Question: I've been exploring building a small 3D game that uses a spline for randomized, generated tracks. The closest analogue for helping visualize this is something like <URL>.
Right now, I'm about a week in, and I'm still pretty far in the weeds on trying to generate a sensible spline. I started in Godot but recently moved to Three JS, just because I'm a bit more comfortable with TypeScript than GDScript and it has made it a bit easier to reason about this initial part of the project (there's a good chance I'll switch back to Godot once I get back to making this more of a "game").
Godot and Three both have handy bezier spline classes, and beziers seemed fairly easy to reason about, so I started building my spline using cubic beziers. My idea is to define different "prefab segments" of track that can be randomly sequenced to form a randomly generated - e.g., a "hard left turn," a "right U-turn," a "45 degree left turn," etc. This is what Impossible Road appears to do (notice in that video the checkpoints always are clearly the "glue points" between segments), and made sense to me.
This has gone okay while I've lived in the "XZ" plane and not dealt with height at all. I've defined my segments as "flat" shapes:
'''
const prefabs = {
leftTurn: {
curve: new CubicBezierCurve3(
new Vector3(0, 0, 0),
new Vector3(0, 0, 0),
new Vector3(0, 0, -1),
new Vector3(-1, 0, -1)
)
}
};
'''
Notice it's flat along the Y axis, so this is just a <URL> in 2D.
This made it pretty easy to glue pieces together. If I defined a path as '[leftTurn, rightTurn, leftTurn]', when I generate my curve from those segments, I'd just keep track of the tangent line at each exit, then rotate the piece around its origin to match the "yaw" represented by the tangent (that is, its rotation around the y axis/on the xz plane):
'''
/**
* Transform a list of prefab names ("leftTurn", "rightTurn") to a series of
* Bezier curves.
*/
export function convertPiecesToSplineSegments(
pieces: string[]
): SplineSegment[] {
let enterHeading = new Vector3(0, 0, -1).normalize();
let enterPoint = new Vector3(0, 0, 0);
return pieces.map((piece) => {
const prefab = prefabs[piece];
// get the angle between (0, 0, -1) and the current heading to figure out
// how much to rotate the piece by.
//
// via https://stackoverflow.com/a/33920320
const yaw = Math.atan2(
enterHeading
.clone()
.cross(new Vector3(0, 0, -1))
// a lil weirded out i had to use the negative y axis here, not sure what's
// going on w that...
.dot(new Vector3(0, -1, 0)),
new Vector3(0, 0, -1).dot(enterHeading)
);
const transform = (v: Vector3): Vector3 => {
return v
.clone()
.applyAxisAngle(new Vector3(0, 1, 0), yaw)
.add(enterPoint);
};
const a = transform(prefab.curve.v0);
const b = transform(prefab.curve.v1);
const c = transform(prefab.curve.v2);
const d = transform(prefab.curve.v3);
const curve = new CubicBezierCurve3(a, b, c, d);
enterHeading = d.clone().sub(c).normalize();
enterPoint = d;
return {
curve,
}
}
}
'''
This worked really well! I ended up adding some additional logic for being able to define "roll" along a prefab's curve, such that you could set an angle and, using some stuff to generate normals, "bank" a turn based on the angle (I think you could call this "rotating around the z-axis of the local space of the tangent line"?).
You can see a demo of where I got to here:
<URL>
You can use WASD and mouselook to look around. It seems, to my eye, to work okay!
Then I tried to add some height. And everything went very bad.
- that is, the same displacement over the y axis per distance on the xz plane. It might be nice to eventually figure out how to randomly vary the amount that each curve descends, but for now, I figure it's simpler to keep things constant. Even so, I'm having trouble with the math required for this.
I first naively figured that, just like how I rotated each piece by the current yaw heading, I could just do the same with a "pitch," like rotate each point down 15 degrees relative to the curve origin. The problem with that is immediately obvious with a U-turn:

When you just take a flat curve and "rotate it" on any one axis, it rotates the as a single unit. Which would actually work fine in a world of just 90 degree curves, but not so much in a world of 180 degree curves.
So, clearly, rotation isn't going to be what I want; I need to the curve points add additional 'y' for the descent. And this is where things get tricky.
The thing with bezier splines, as I understand it, is that if you want them to have continuitiy - that is, to not have any sharp points - the tangent line at t=0 of curve n has to be the same as the tangent at t=1 of curve n-1 (I see this referred to as "C1" continuity in math-y explanations I mostly don't understand). This makes sense to me, and it was easy to do in a "2D" world: I was literally just rotating new segment to match the exact tangent line of the previous one, and because it's flat, we only need to worry about that "yaw" angle in doing so.
I'm a bit clueless on how, exactly, I would get this behavior from the height. Intuitively, I thought, "oh, maybe they could just all have a linear rate of descent," but I can't figure out how I'd calculate this. If this were just a series of line segments, defined by points:
'''
a=(0, 0, 0)
b=(0, 0, -1/3)
c=(0, 0, -2/3)
d=(0, 0, -1)
'''
Then it would be easy to apply a constant rate of descent: just add a Y value of '-1/3', '-2/3', and '-1' to 'b', 'c', and 'd'. Both 'b-a' and and 'd-c' would be '(0, 0, -1/3)', so the tangents would be equal all the way down.
In practice, these are, well, , so it's not so simple. I you'd need to calculate the XZ distance of 'b' and 'c' from 'a', and scale the 'y' appropriately, but I'm not sure if this is actually a rasonable approach in any way. I have tried a bunch of random "throwing code at the wall" to see if I could come up with anything that resembled what I wanted, but so far nothing has seemed to work.
I've tried Googling this as best I can with my admittedly limited math knowledge, but have come up short. While there's a lot of material about creating and rendering splines, I haven't seen a lot of material about smooth generation of curves that I imagine would cover something like this.
Additionally, I wonder if maybe I'm barking down the wrong tree trying to use a Bezier spline for this - would a B-Spline or Catmull-Rom Spline make it much easier to make a continuous path? I know they would in the most literal sense, but I'm not quite sure I'd define my "segments" in terms that those splines would be able to use.
My code so far, in full, is here. While I hope you don't need to read it to understand the problem, it may help in providing solutions: <URL>
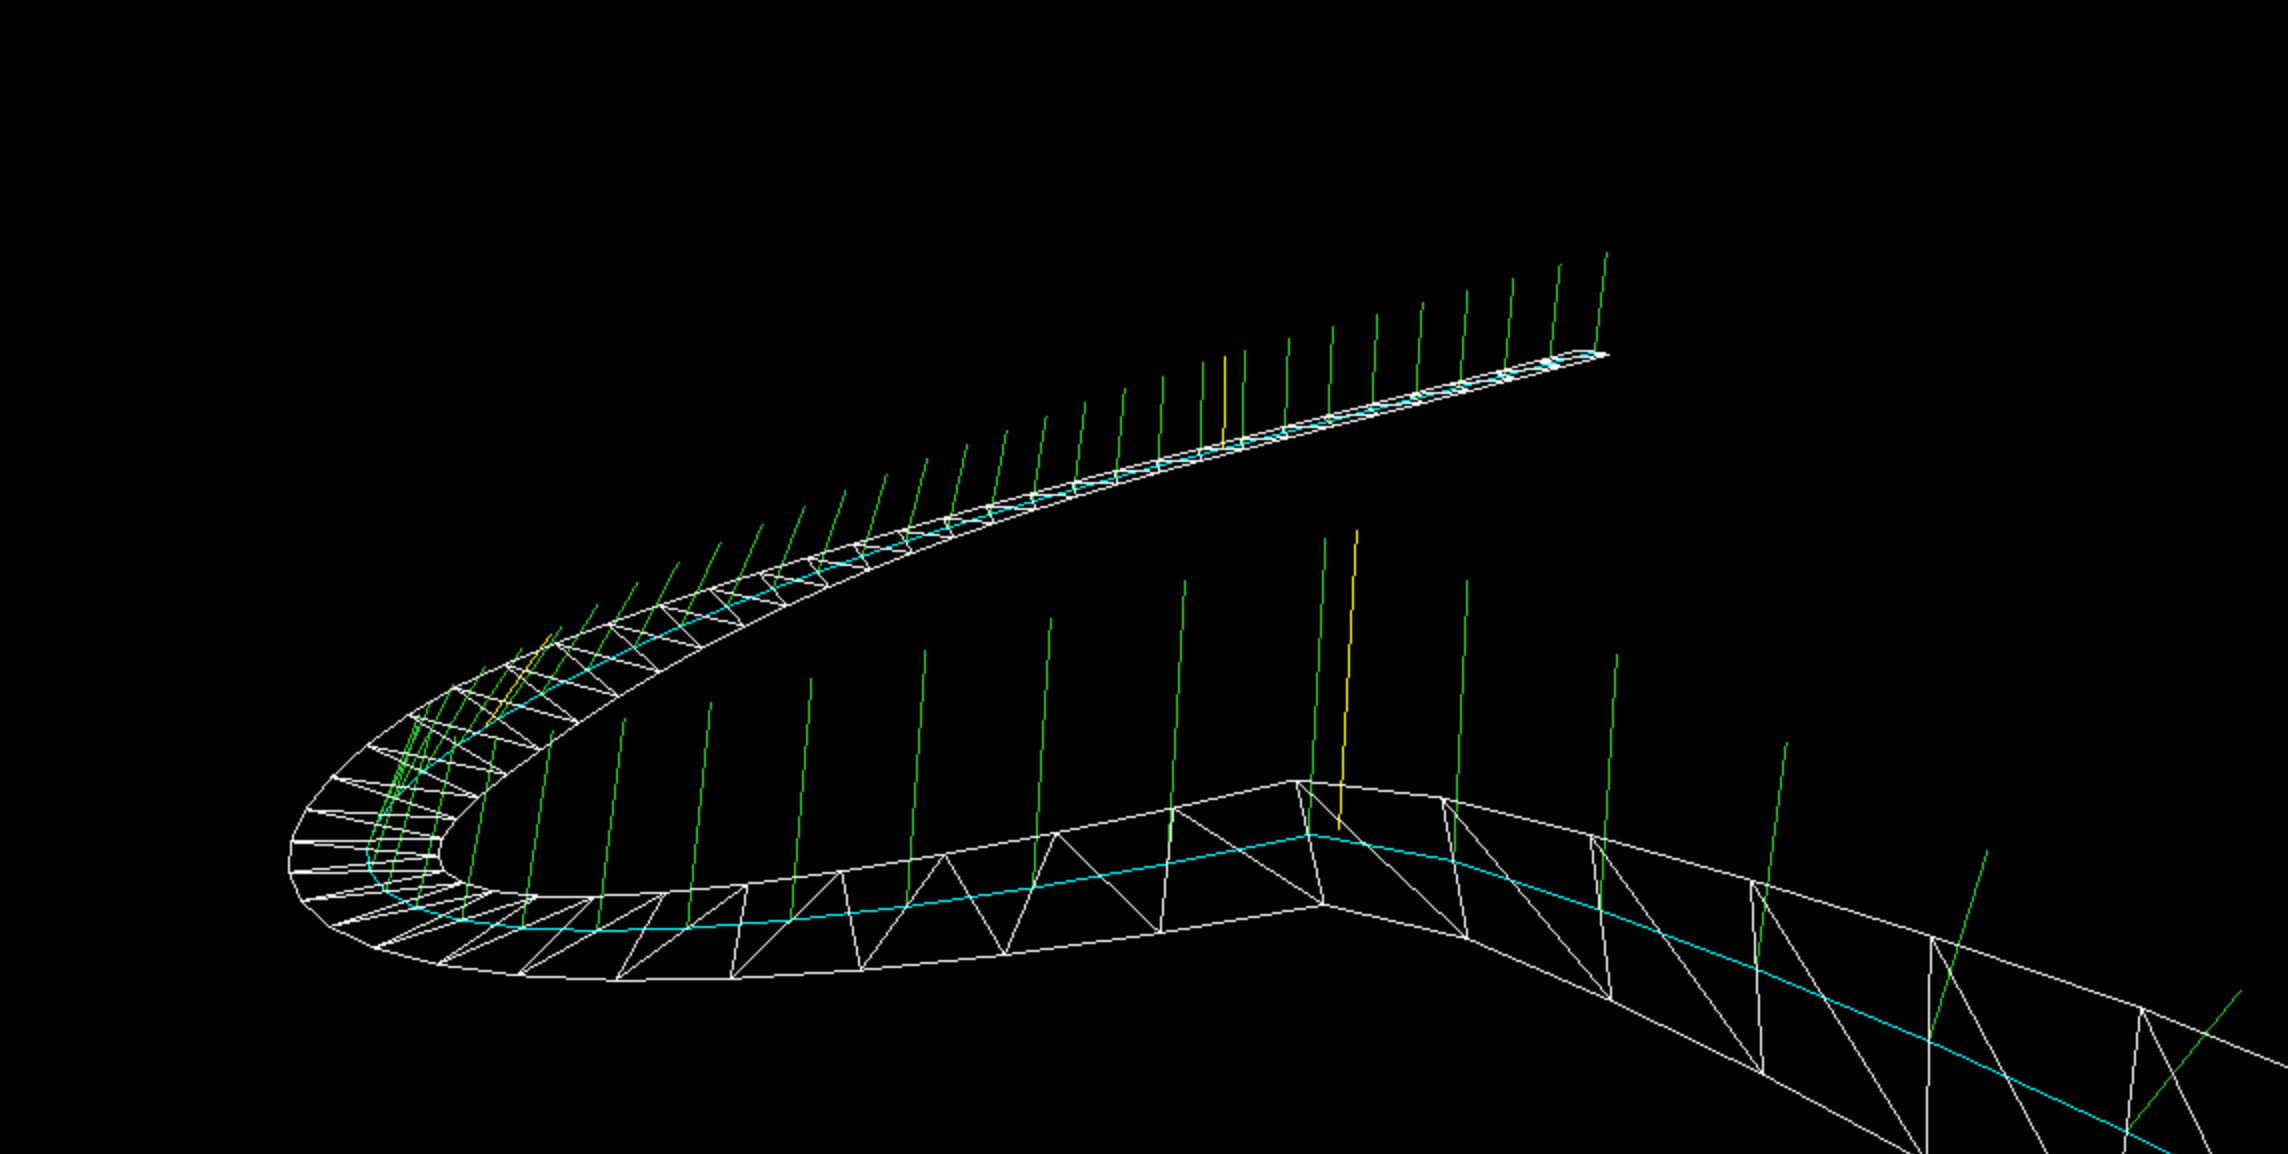
Answer: I ended up solving this in a way close to what @Spektre suggested:
Rather than attempt to find the perfect control points for constant slope on a a Bezier spline, I just generated my spline as a "2D" spline on the XZ plane. Then, I just linearly added height to the when my spline was actually rendered/calculated.
This was, in retrospect, obvious, but I got too stuck on the idea of generating this the "right way" with Bezier control points. It does appear this is with Bezier curves - a friend linked me <URL> about drawing helices that I believe covers this, though the math is beyond me.
Adding non-linear height displacement - that is, randomly generated heights for each segment - wasn't too bad with this method, either. I first generated a bunch of random heights, then interpolated over them with a 2D Catmull-Rom Spline with x=t and y=height at each point. This appears to solve any problems with discontinuity.
The result is here, and looks rather pleasing to my eye: <URL>